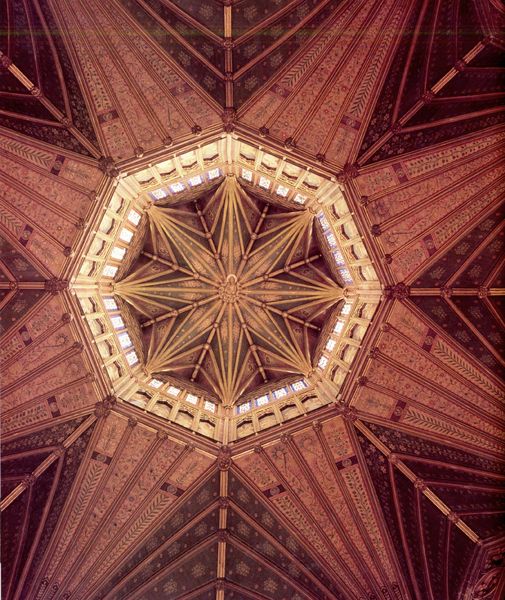
Titel: Kathedrale, Ely/Cambridgeshire
Standort: Ely (EU - GB)
Schlagwörter: blätter, fenster, holz, licht, pfeiler, säule, dach, rot, malerei, architektur, kirche, gold, decke, rosa, oktagon, bogen, süden, kuppel, dekoration, floral, balken, hoch, oben, bögen, gewölbe, stern, dom, strahlen, rippen, strahl, schlussstein, heiligenschein, christus, jesus, konstruktion, sparren, golden, maria, streben, oktogon, kasette, rippe, schlusstein, holzkonstruktion, alhambra, ely